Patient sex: M
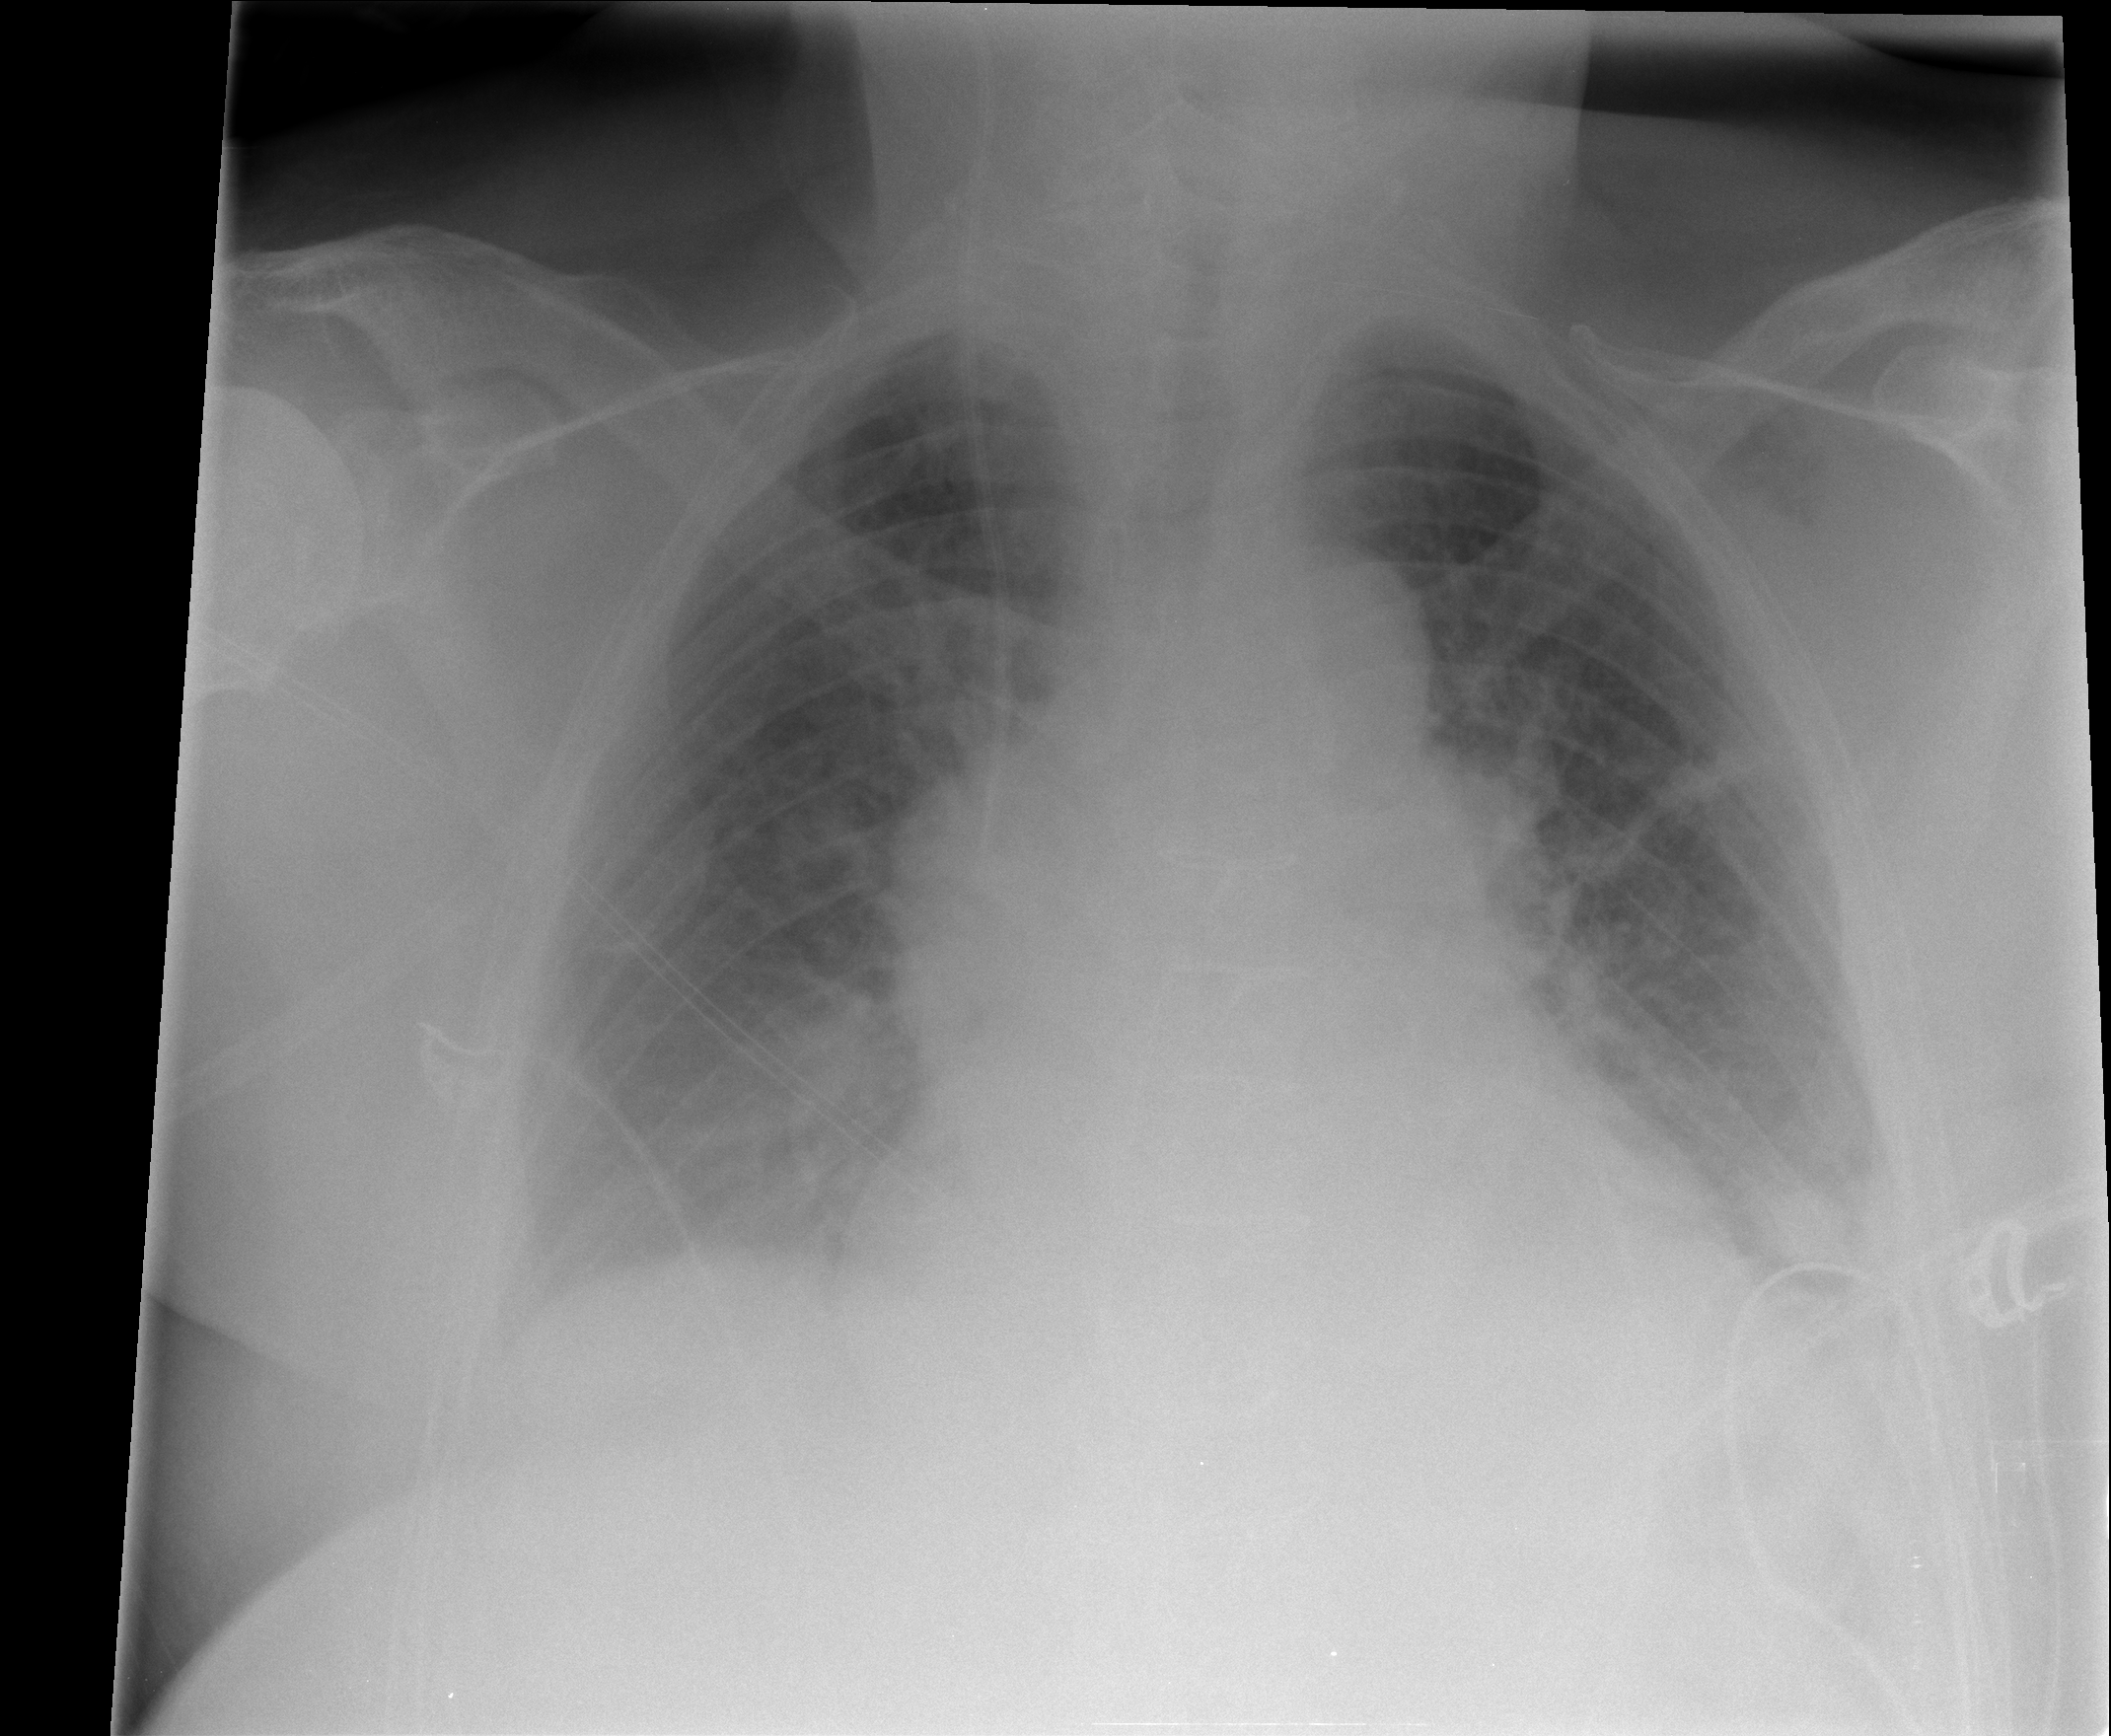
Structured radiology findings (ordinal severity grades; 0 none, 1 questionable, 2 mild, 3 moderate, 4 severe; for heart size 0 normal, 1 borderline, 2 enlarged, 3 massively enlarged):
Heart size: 0
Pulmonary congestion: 0
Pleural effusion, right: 0
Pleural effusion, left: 0
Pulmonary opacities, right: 0
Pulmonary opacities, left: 0
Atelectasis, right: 0
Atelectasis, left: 2